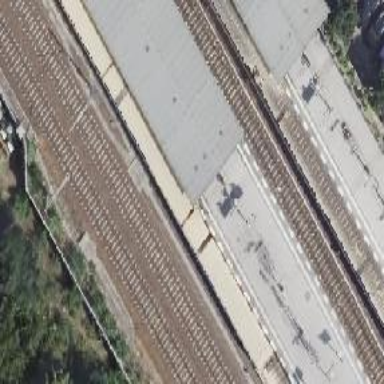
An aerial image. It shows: Platform edge at railway station.